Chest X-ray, PA view. Patient: 37 years old, sex F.
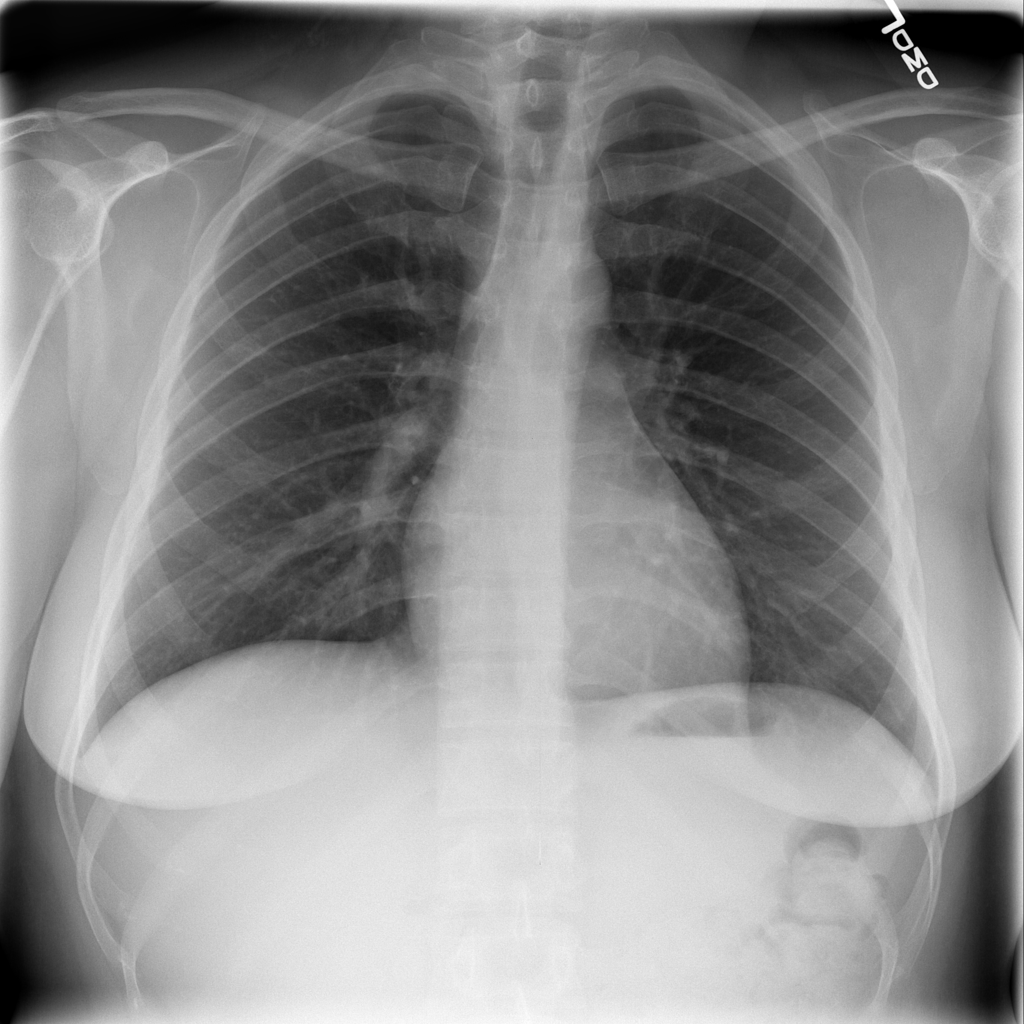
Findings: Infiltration